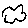
Label: cloud